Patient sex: F
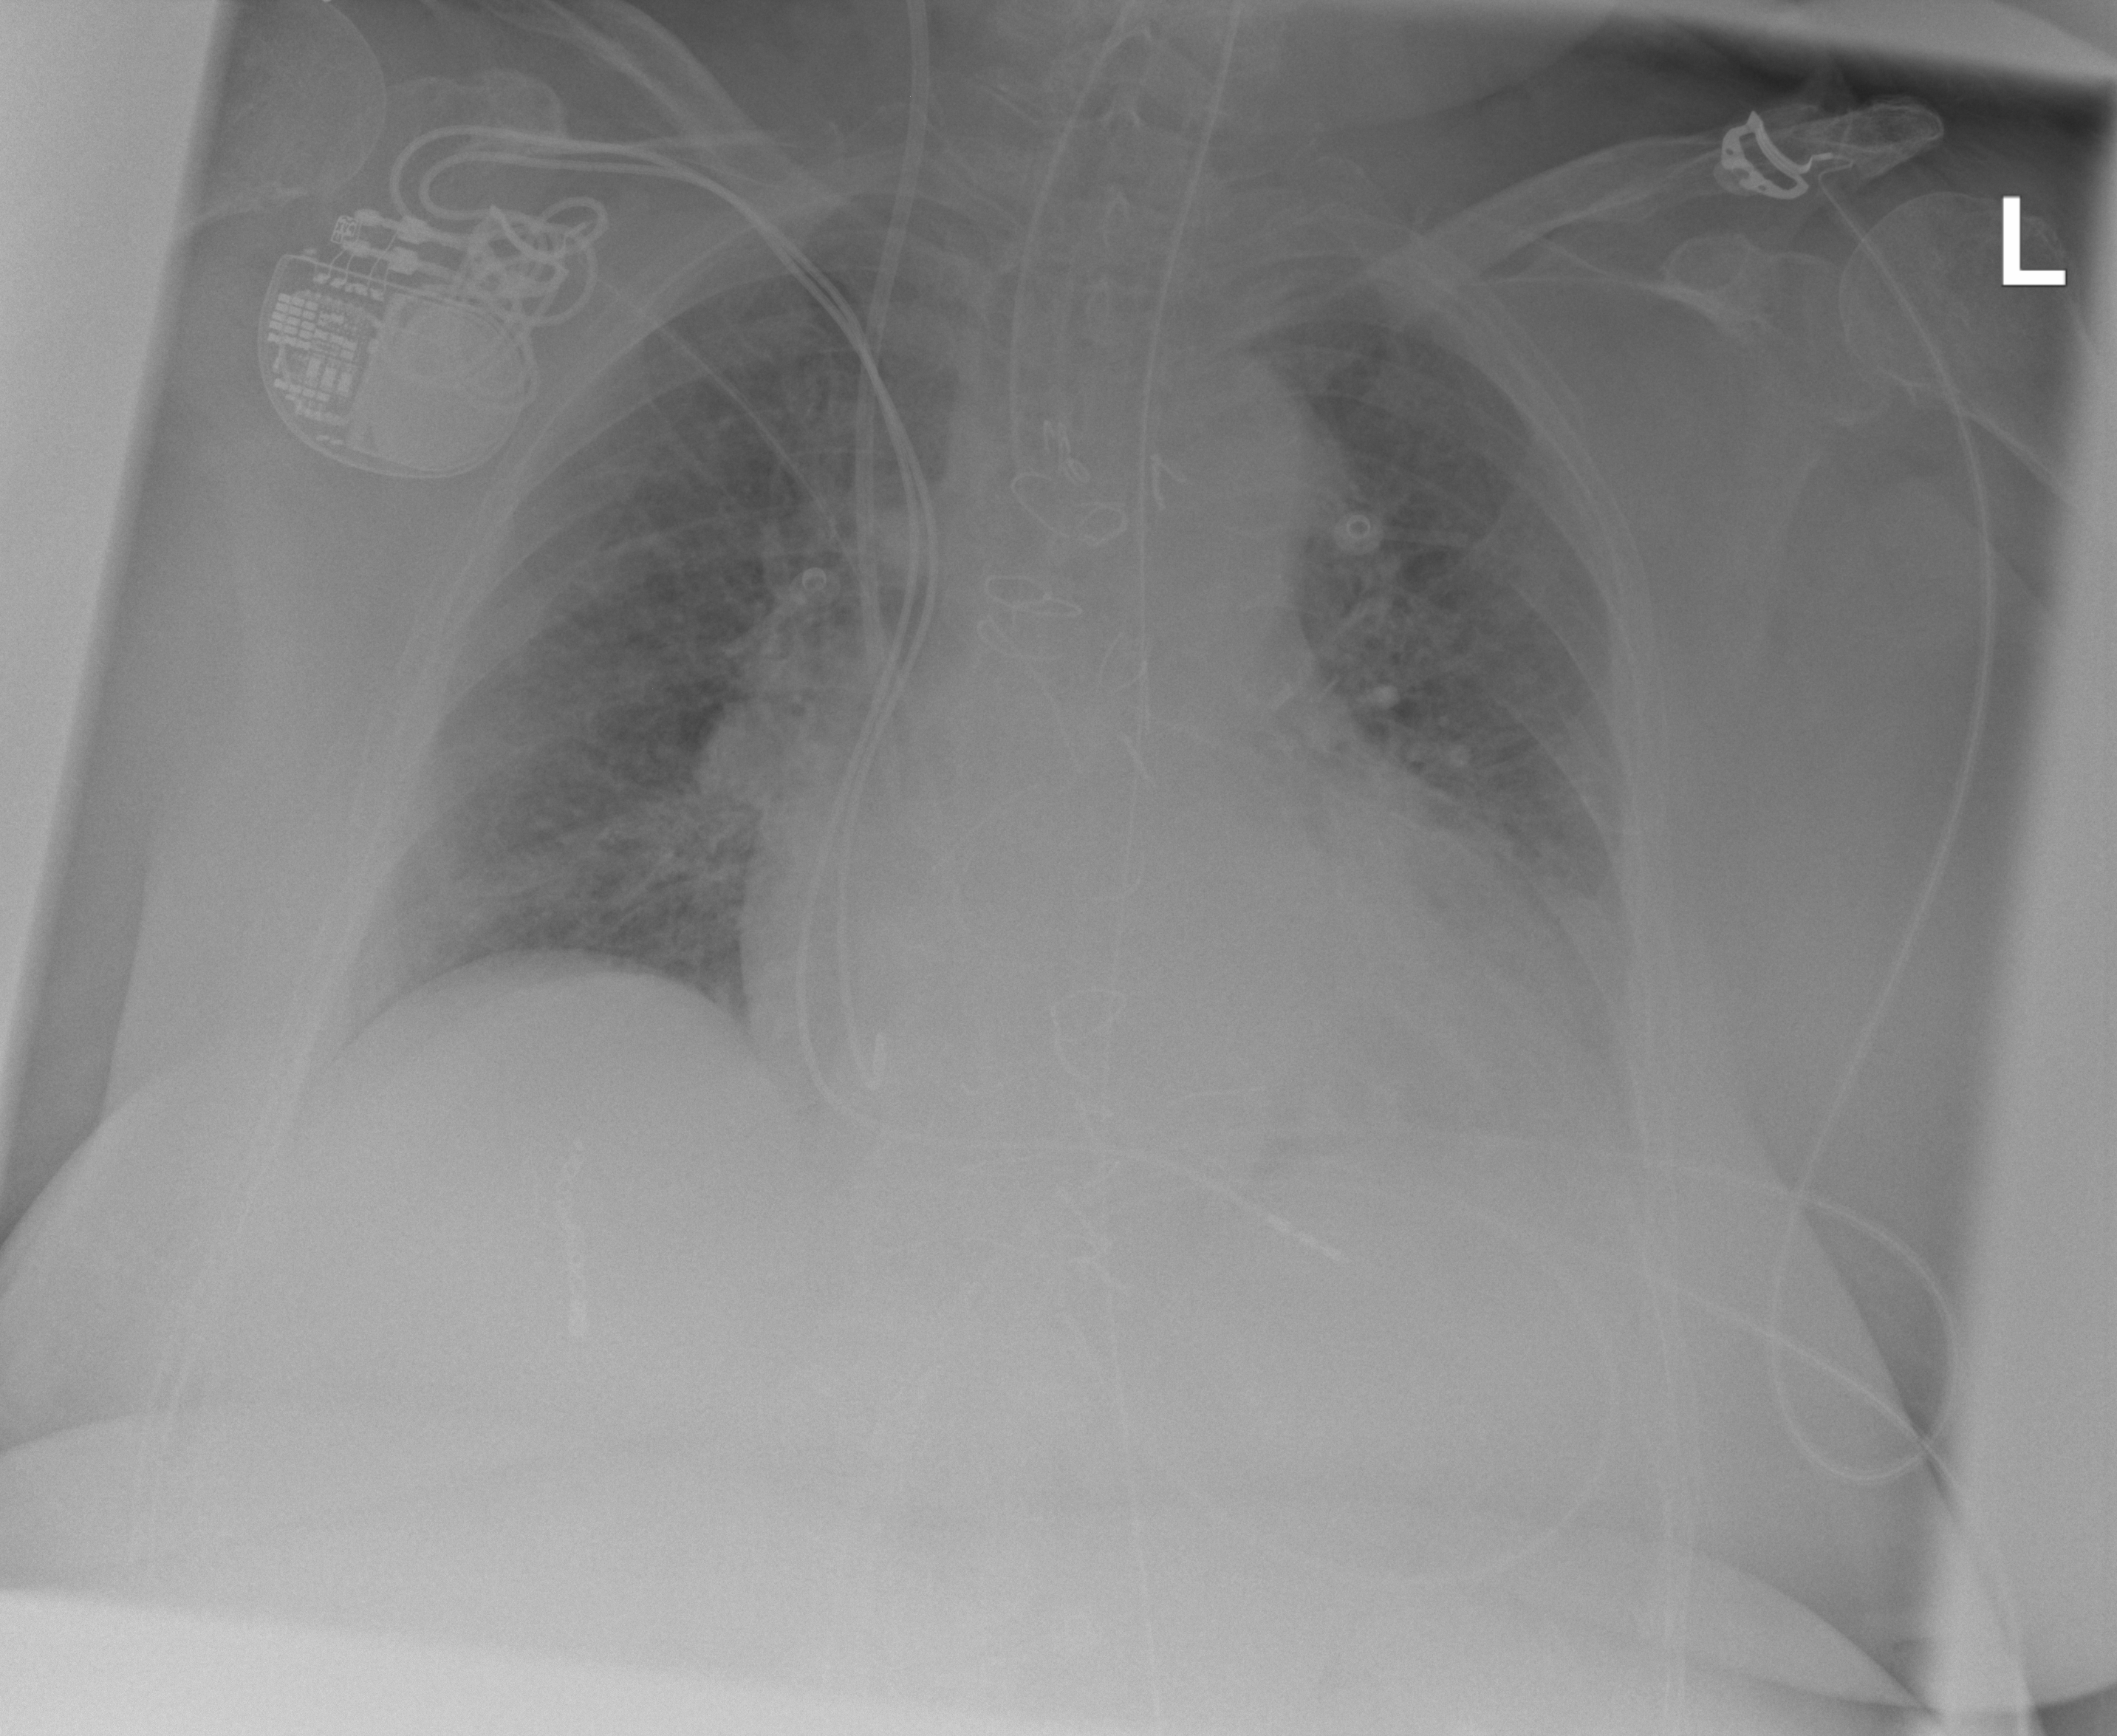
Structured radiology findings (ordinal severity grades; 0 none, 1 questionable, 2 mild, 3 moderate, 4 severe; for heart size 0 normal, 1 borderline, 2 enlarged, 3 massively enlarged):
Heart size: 1
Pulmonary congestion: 2
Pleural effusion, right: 0
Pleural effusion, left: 0
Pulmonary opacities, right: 0
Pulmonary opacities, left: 0
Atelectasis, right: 0
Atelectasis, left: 0